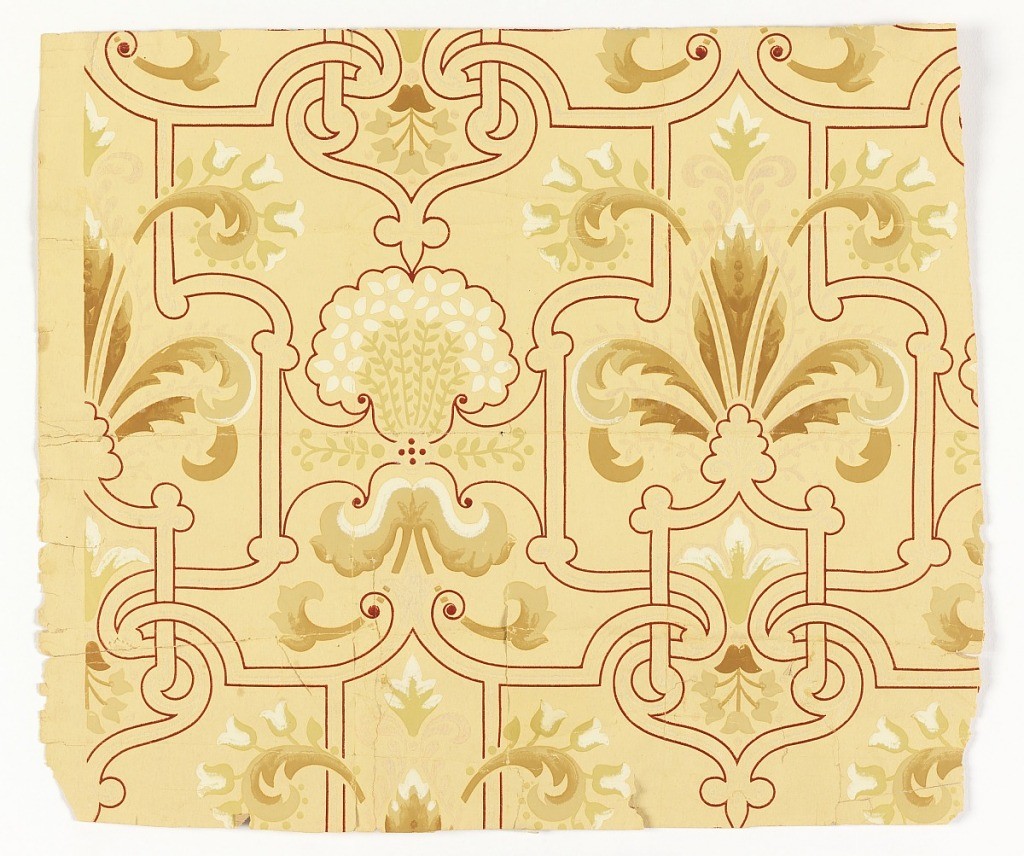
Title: Sidewall
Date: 1885–1905
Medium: Machine-printed
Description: On tan ground, two staggered motifs of brown, tan and white are connected by a trellis of mica outlined in fine dark brown lines.